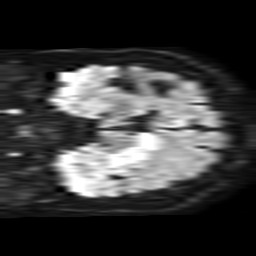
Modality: TRACE
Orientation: coronal
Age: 54
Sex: female
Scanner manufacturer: philips
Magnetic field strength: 1.5 T
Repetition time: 3.395 s
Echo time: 0.06922 s